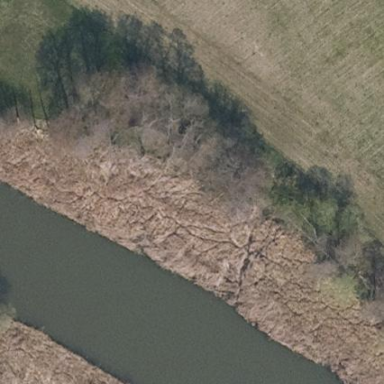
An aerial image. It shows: Reedbed in wetland area.